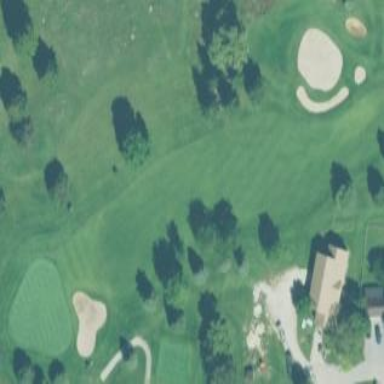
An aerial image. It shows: Grassy area designated as golf fairway.